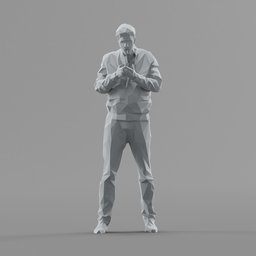
Label: people